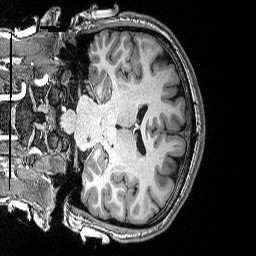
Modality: T1w
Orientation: coronal
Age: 33
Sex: male
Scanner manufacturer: siemens
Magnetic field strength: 3 T
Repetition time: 2.53 s
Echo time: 0.0033 s